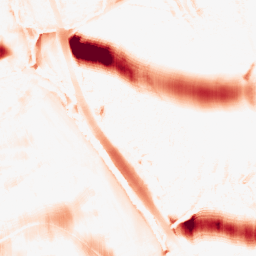
Category: morphological
Decomposition family: morphological_ellipse
Decomposition parameters: operation: opening
width: 50
height: 20
Upsampling method: cubic_catmull_rom
Upsampling parameters: scale: 2
Upsampling scale: 2